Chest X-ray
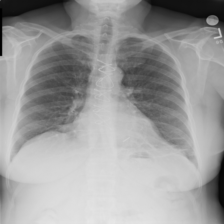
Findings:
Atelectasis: positive
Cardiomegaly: negative
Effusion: negative
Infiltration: negative
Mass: negative
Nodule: negative
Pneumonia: negative
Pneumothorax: negative
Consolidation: negative
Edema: negative
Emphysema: negative
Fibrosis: negative
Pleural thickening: negative
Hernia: negative